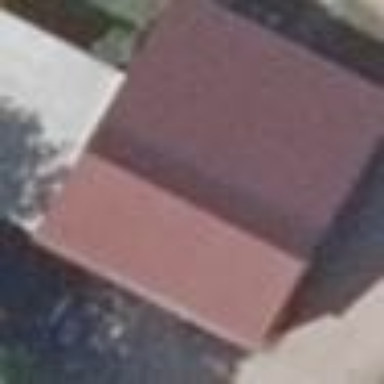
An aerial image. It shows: Building.